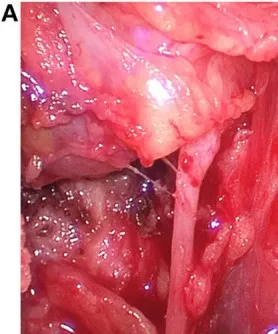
Intraoperative findings and the gross specimens. (A) Endoscopic thyroidectomy shows the trachea deviated to the right and the recurrent laryngeal nerve was involved.
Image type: endoscopy (gi_endoscopy)